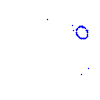
Particle: pion